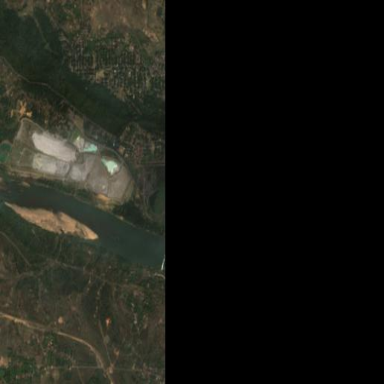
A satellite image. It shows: Industrial area with coal-powered plant.